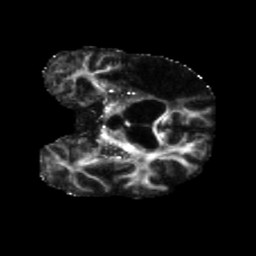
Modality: FA
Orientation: coronal
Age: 71
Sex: male
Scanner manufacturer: siemens
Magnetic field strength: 3 T
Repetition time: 5.47 s
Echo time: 0.0854 s